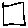
Label: square